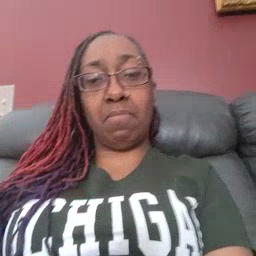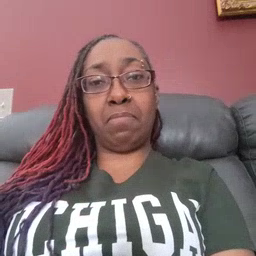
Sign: duck